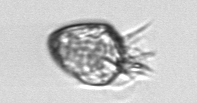
Label: Ciliophora